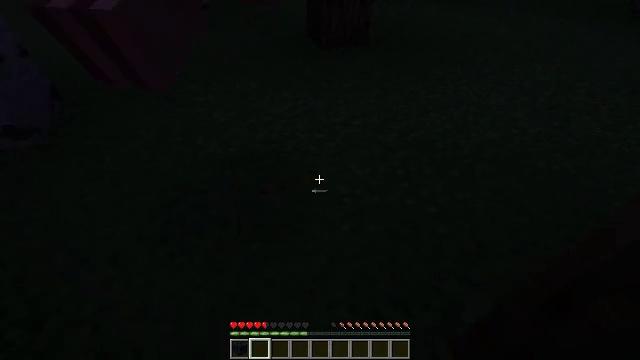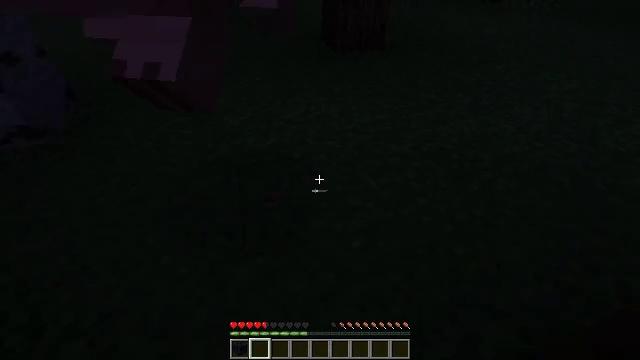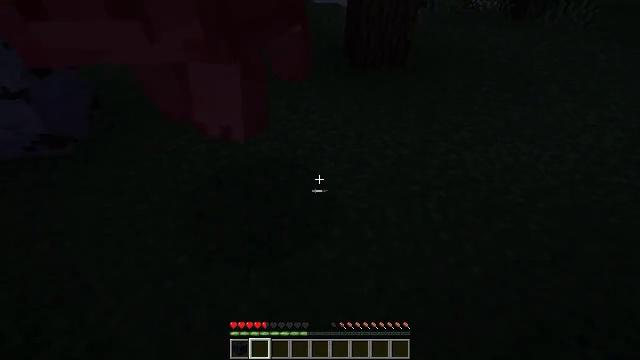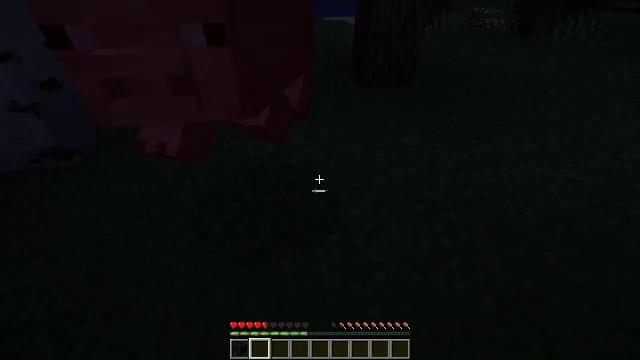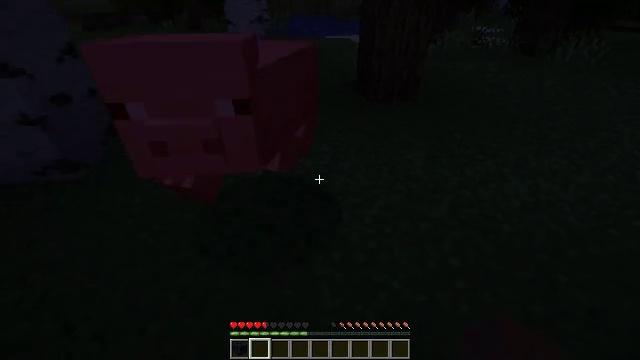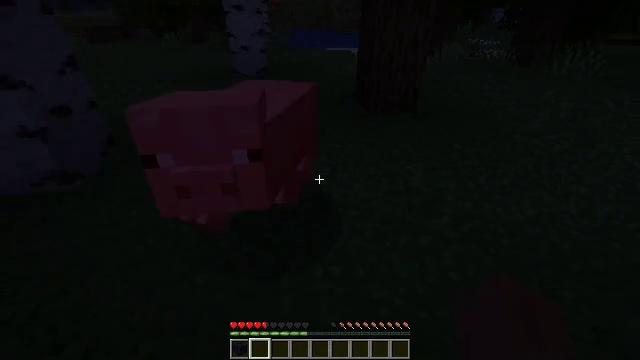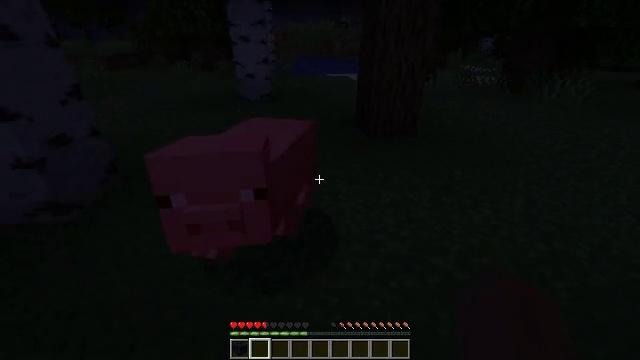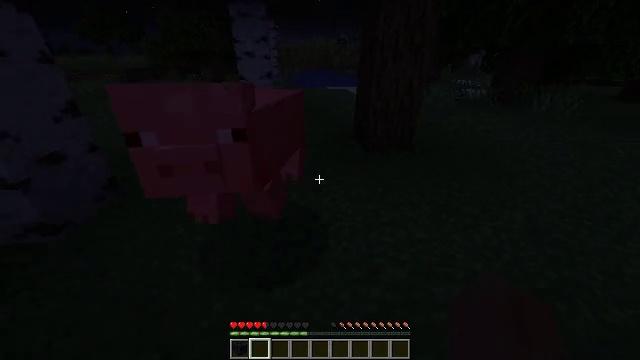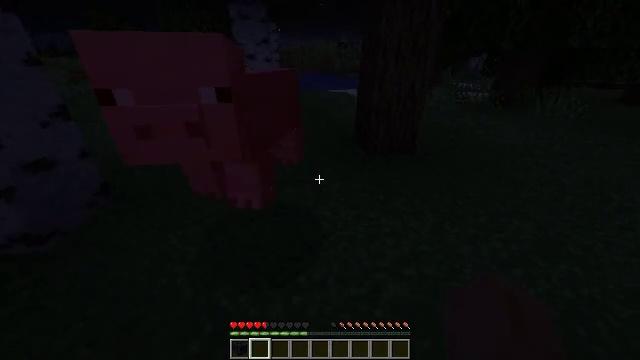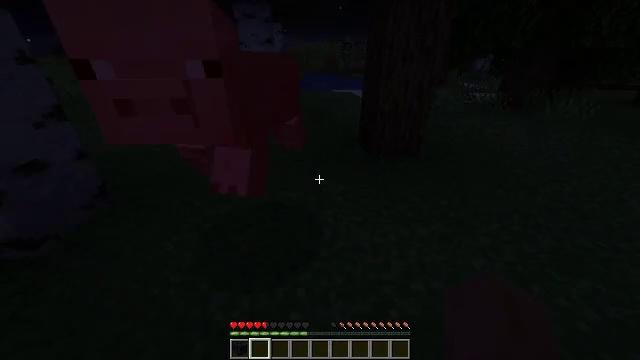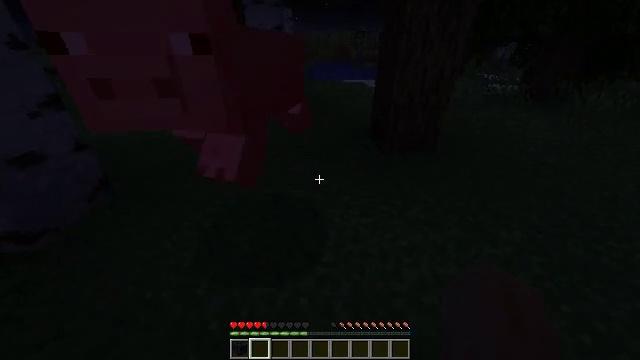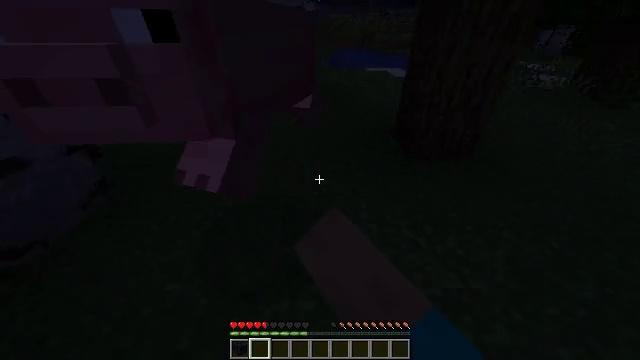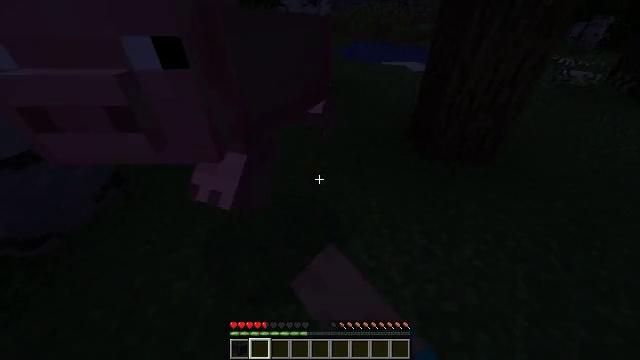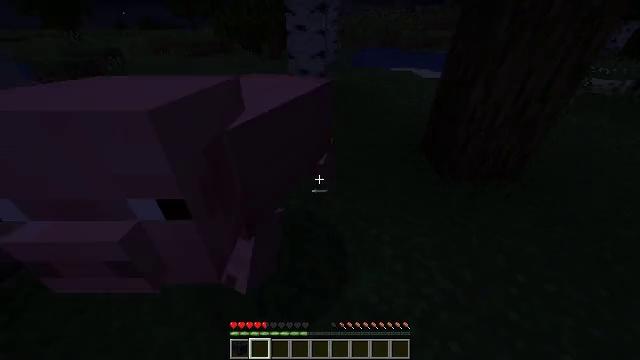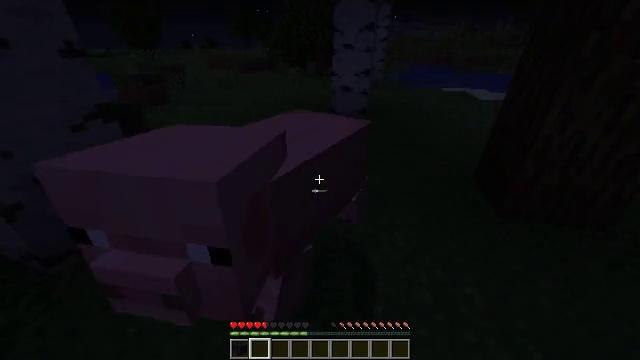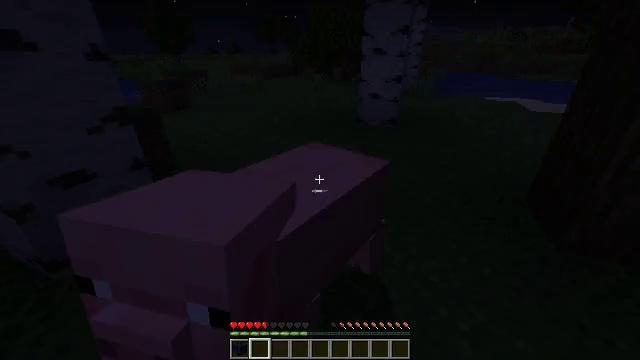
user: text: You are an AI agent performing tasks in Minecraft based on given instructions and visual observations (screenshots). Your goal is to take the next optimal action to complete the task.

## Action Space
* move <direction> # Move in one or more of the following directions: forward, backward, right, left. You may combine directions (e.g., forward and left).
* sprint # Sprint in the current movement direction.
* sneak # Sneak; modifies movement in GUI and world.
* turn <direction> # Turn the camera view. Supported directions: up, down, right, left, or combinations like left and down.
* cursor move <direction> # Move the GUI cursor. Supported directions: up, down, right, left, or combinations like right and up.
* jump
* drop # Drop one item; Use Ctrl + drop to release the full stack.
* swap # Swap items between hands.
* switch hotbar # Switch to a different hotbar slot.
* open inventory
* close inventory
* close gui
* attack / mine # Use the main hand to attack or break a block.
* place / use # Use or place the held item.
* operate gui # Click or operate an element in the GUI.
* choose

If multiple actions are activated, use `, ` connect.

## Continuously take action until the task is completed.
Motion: motion action
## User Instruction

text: Kill mobs.
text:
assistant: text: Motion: move forward, turn left
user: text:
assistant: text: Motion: turn left and up
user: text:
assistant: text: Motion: turn left and up
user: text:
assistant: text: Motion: turn left and up
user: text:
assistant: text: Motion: move forward, turn up
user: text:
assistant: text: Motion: move forward, sprint, turn up
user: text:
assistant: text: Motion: move forward, sprint
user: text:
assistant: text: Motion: move forward, sprint
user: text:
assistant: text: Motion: move forward, sprint, turn left
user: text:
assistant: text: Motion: move forward, sprint, turn left and down, attack / mine
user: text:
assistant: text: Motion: move forward, sprint, turn left and down, attack / mine
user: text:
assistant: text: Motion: move forward, sprint, turn left and down, attack / mine
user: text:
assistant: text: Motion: turn left and up
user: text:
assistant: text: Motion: turn left and up
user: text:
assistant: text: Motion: turn left and up
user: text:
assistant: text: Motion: no_op
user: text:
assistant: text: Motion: move forward
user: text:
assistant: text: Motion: move forward, turn down
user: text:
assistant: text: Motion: move forward, turn left and down, attack / mine
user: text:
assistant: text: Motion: turn left and down, attack / mine
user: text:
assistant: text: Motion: turn left and down, attack / mine
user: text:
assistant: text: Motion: turn left, attack / mine
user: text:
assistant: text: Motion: turn left
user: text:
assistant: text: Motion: turn left
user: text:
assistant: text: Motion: turn left
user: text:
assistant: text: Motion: no_op
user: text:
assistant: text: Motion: no_op
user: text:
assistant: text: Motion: turn left
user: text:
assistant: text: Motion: move forward, sprint, turn left and up
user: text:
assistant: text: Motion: move forward, sprint, turn left and up